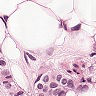
Metastatic tissue present: yes